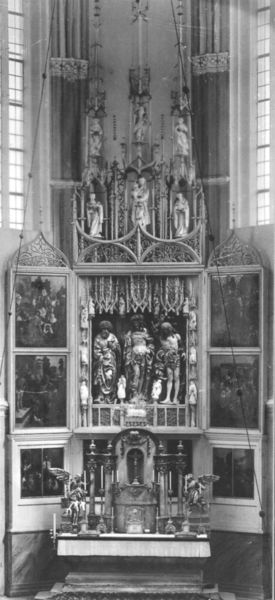
Titel: Hochaltar der Wallfahrts- und Filialkirche zum Kostbaren Blut Christi in Pulkau
Standort: Pulkau, Wallfahrts- und Filialkirche zum Kostbaren Blut Chrtisti (EU - AUT - Niederösterreich)
Schlagwörter: flügel, gemälde, weiß, menschen, fenster, glas, grau, holz, licht, schwarz, tisch, kirche, gold, gotik, engel, statue, relief, bilder, türen, figuren, tafel, ornamente, kerzen, stufen, foto, fotografie, kreuz, schwarzweiß, altar, hochaltar, schnitzerei, skulpturen, statuen, gotisch, christus, jesus, apsis, chor, heilige, maria, schrein, geschnitzt, masswerk, tabernakel, gesprenge, retabel, tafeln, flügelaltar, triptychon, halz, altarretabel, marienaltar, seitenaltar, wandelaltar, altarflügel, bildtafeln, holzmaßwerk, tabernakell